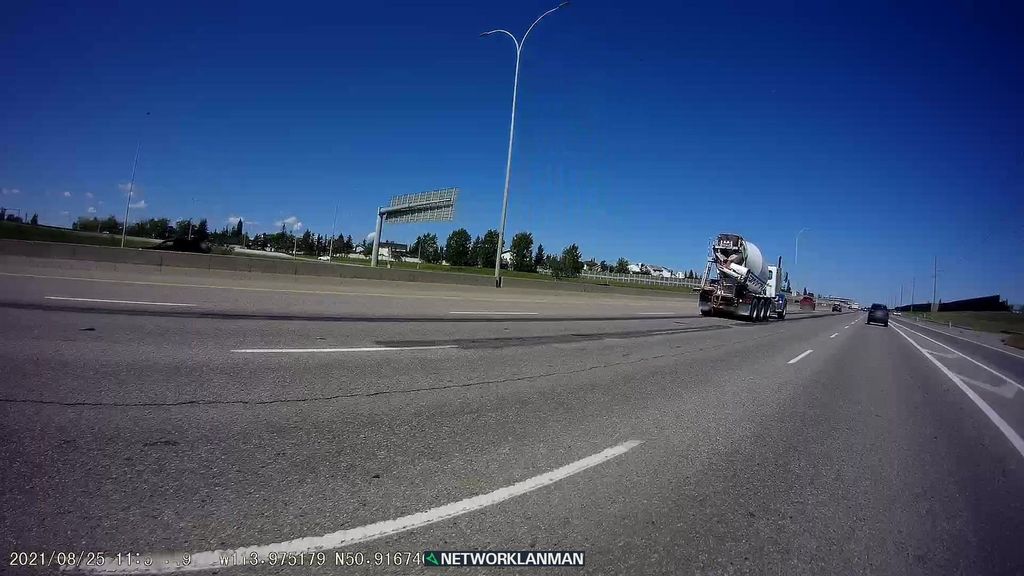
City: calgary